Current action and preconditions to check: trajectory_clear

Your task: For each precondition in the list above, predict whether it will hold at this action.

Consider the current scene as observed from the mobile robot's camera, and analyze the predicted future states of all dynamic agents (e.g., people, animals, vehicles, or any moving entities) within the NEXT SECOND.

IMPORTANT: Only answer "very likely" if you are absolutely certain—based on strong, clear evidence—that a dynamic agent will violate the precondition in the predicted future state. Do NOT answer "very likely" for unlikely, ambiguous, or low-probability risks.

Ask yourself for each precondition: Is there a high probability, with clear and convincing evidence, that the predicted future states of any dynamic agent will interfere with the predicted future state of the currently executing action within the NEXT SECOND, causing that precondition to fail?

Assess the risk level based on these predictions. Use "likely" or "very likely" if motions create a clear risk of interference.

Use "neutral" or "improbable" if agents are nearby but their predicted paths are clearly diverging or non-conflicting.

Failure Risk Categories: "very improbable", "improbable", "neutral", "likely", "very likely"

Answer Format: Output ONLY the probability_of_failure value from these categories: "very improbable", "improbable", "neutral", "likely", "very likely"

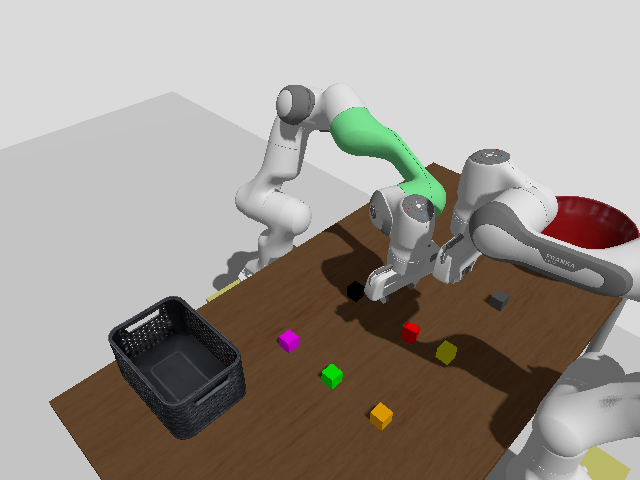

Answer: likely